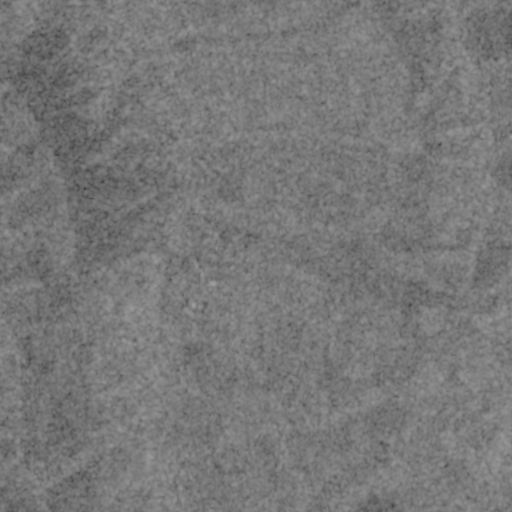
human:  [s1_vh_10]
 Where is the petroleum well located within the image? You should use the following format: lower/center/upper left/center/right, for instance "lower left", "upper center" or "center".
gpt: The petroleum well is located in the center of the image.
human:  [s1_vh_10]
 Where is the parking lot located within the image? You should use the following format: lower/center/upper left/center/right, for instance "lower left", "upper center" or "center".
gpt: There is no parking lot in the image.

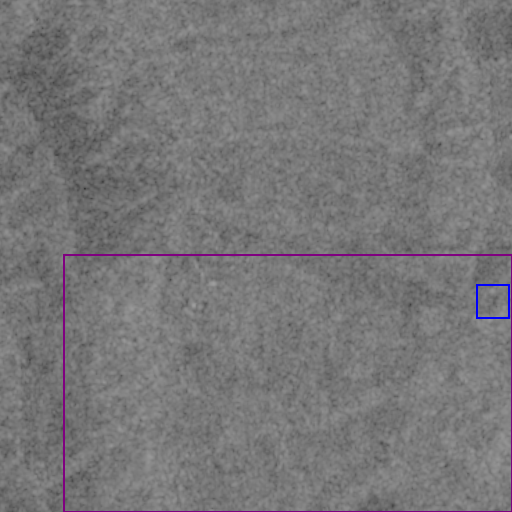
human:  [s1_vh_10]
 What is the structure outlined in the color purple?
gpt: The structure outlined in purple is a crop field.
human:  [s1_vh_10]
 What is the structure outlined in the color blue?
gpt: The structure outlined in blue is a park.
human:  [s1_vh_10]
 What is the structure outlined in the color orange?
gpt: There is no orange outline.